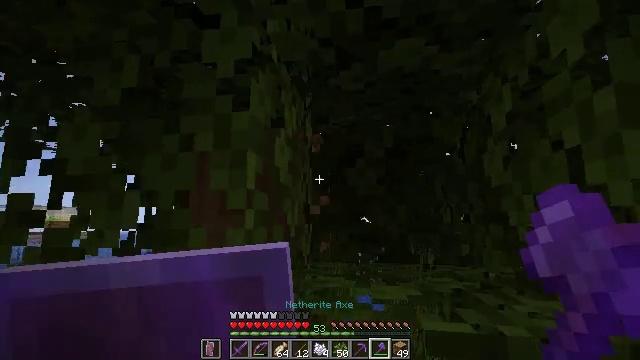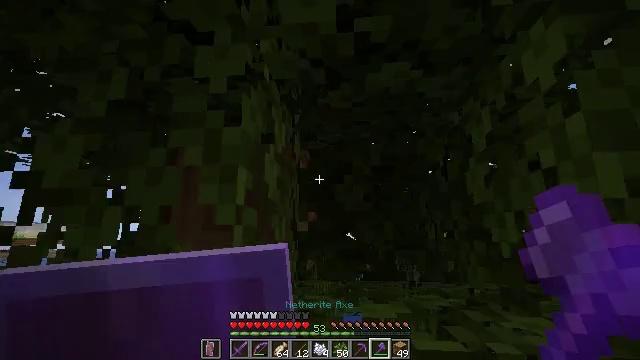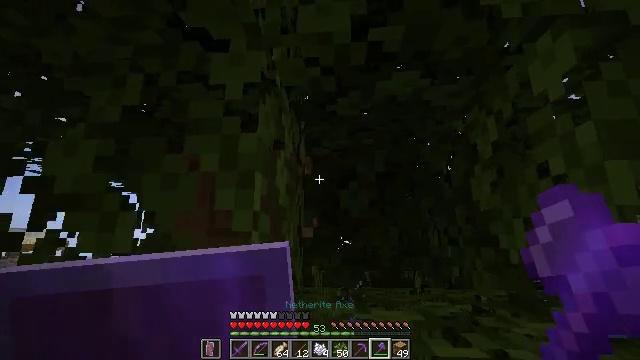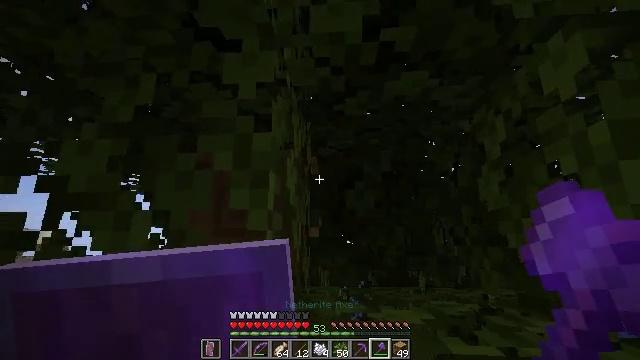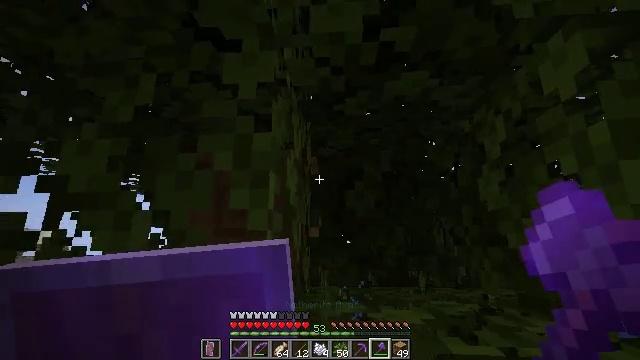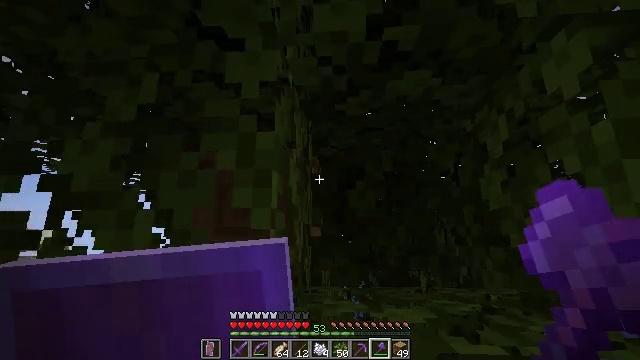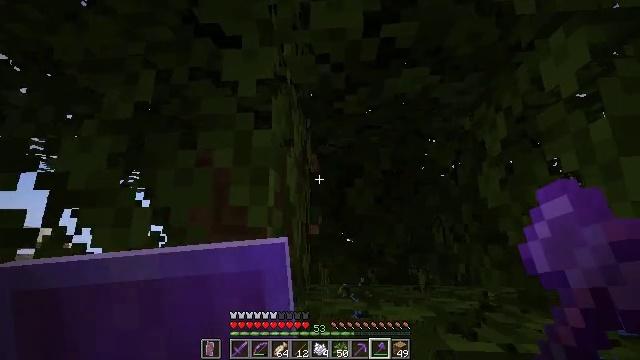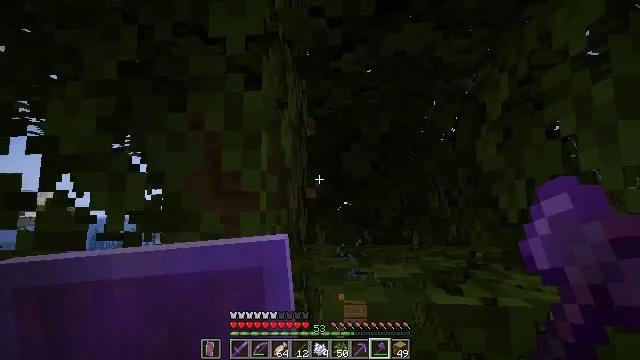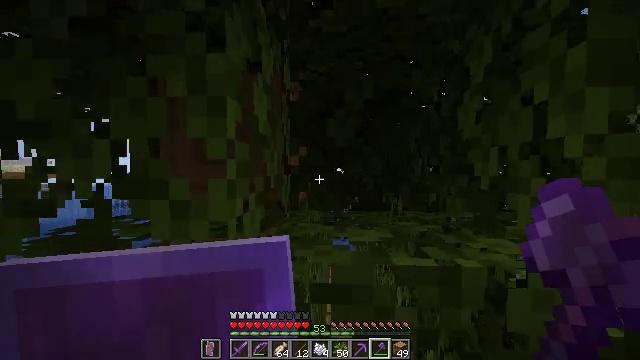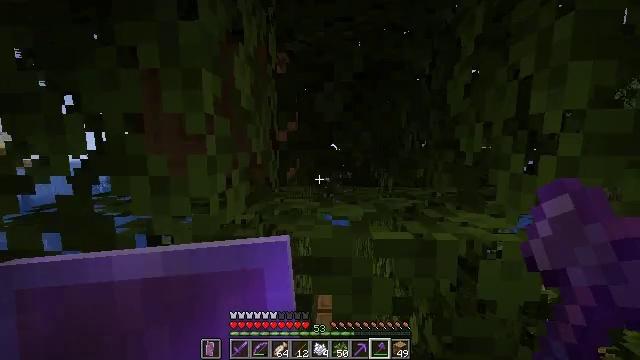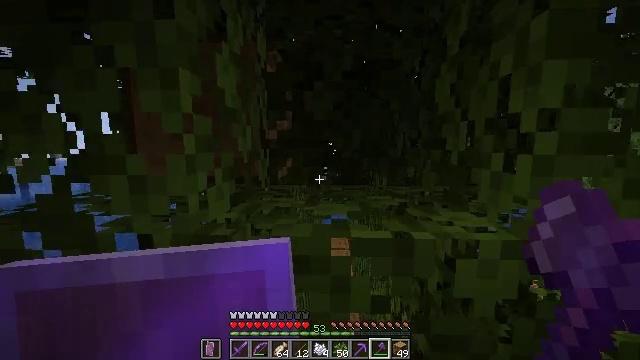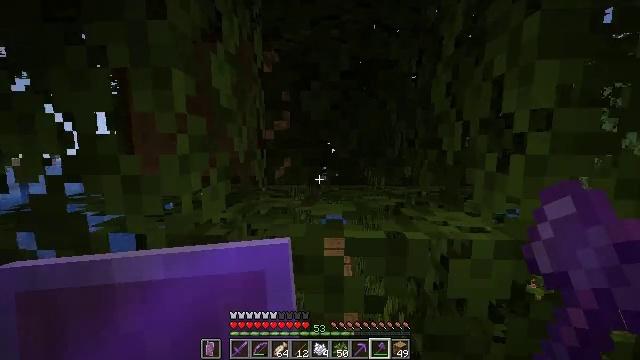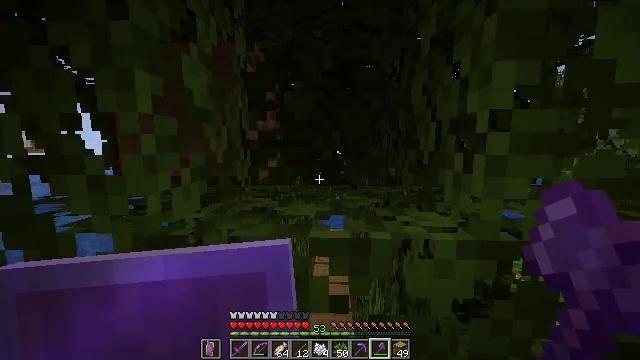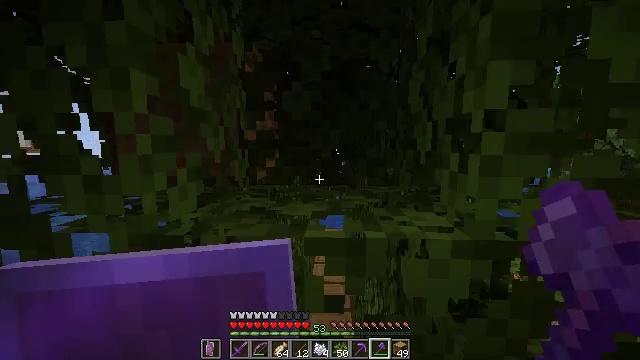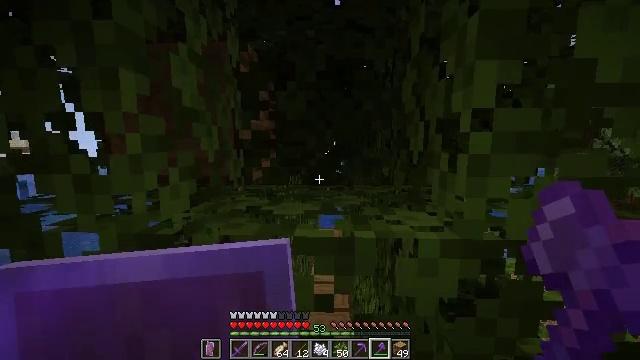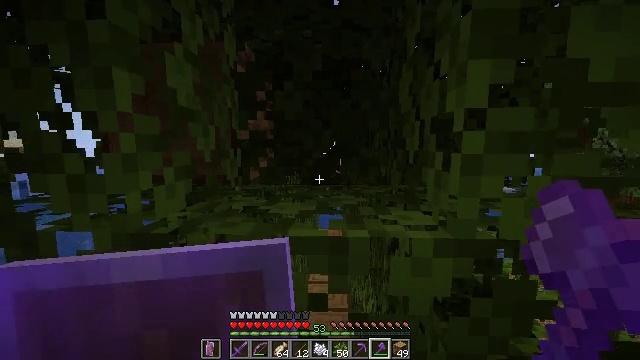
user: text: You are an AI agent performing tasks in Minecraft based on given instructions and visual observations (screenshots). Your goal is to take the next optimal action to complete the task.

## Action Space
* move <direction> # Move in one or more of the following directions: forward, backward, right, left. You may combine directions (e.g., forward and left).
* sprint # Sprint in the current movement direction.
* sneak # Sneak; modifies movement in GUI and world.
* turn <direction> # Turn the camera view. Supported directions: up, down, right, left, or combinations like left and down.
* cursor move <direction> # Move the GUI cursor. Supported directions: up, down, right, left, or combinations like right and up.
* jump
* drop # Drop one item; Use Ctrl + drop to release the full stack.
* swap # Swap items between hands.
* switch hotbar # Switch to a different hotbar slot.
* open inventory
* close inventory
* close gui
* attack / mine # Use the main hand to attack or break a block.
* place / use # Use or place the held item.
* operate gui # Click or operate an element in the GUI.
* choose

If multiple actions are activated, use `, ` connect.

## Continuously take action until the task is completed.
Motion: motion action
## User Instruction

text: Mine the oak log.
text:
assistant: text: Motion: move left, sneak, turn right and up
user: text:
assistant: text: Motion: sneak, turn right and up
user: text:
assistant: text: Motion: sneak
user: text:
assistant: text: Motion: sneak
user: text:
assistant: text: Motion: sneak
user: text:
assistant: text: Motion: move right, sneak
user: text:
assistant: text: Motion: move right, sneak, turn down
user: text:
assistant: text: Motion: move right, sneak, turn right and down
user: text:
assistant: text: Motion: move right, sneak, turn right and down
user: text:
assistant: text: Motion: move right, sneak
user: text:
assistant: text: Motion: move right, sneak
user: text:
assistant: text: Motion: move right, sneak
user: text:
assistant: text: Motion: sneak
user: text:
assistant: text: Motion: sneak
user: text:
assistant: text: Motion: sneak
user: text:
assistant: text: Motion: sneak
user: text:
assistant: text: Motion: sneak
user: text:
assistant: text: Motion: sneak
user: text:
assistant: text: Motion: sneak
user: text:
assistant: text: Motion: sneak
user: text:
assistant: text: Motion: sneak
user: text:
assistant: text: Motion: sneak
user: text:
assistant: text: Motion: sneak
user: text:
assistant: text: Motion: sneak
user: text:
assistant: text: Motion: sneak
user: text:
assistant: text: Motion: sneak, turn left and down
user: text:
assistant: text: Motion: sneak, turn down
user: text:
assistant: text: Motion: sneak, turn down
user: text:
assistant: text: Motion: turn down
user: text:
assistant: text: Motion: no_op